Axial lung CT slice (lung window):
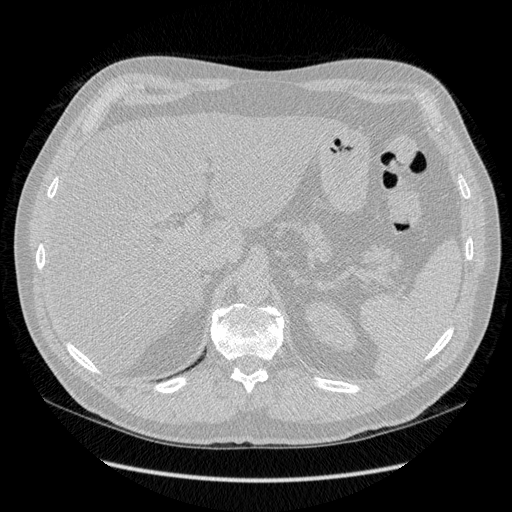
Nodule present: no